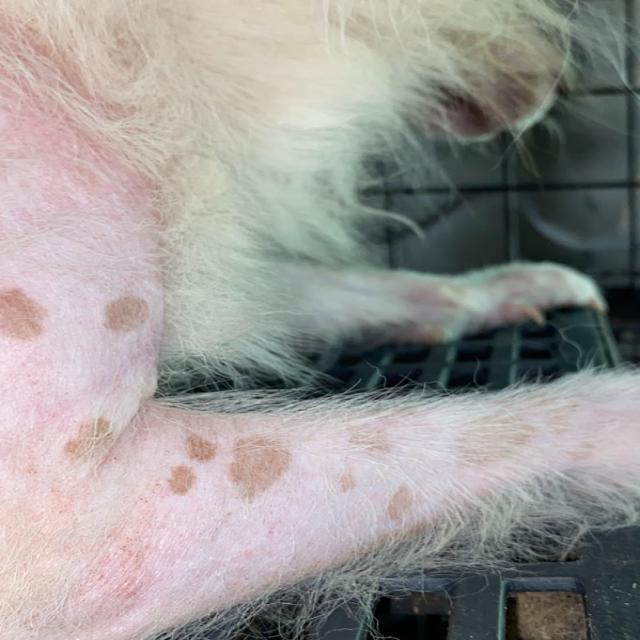
Canine demodicosis (Demodex mange) — caused by Demodex canis mites. Presents with alopecia, follicular papules, pustules, and comedones. Often localized on face and forelimbs.